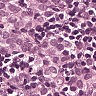
Metastatic tissue present: yes